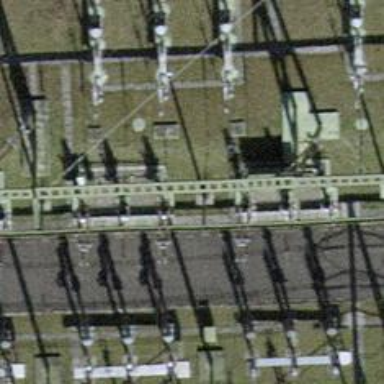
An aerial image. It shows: Insulator used in power systems.